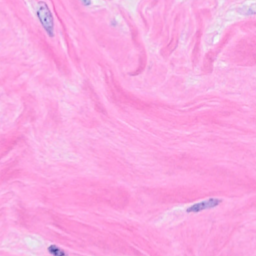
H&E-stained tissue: Breast